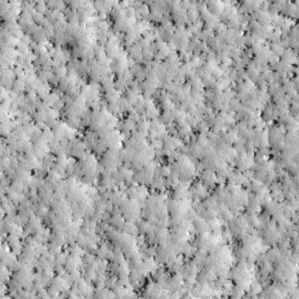
Label: non_frost